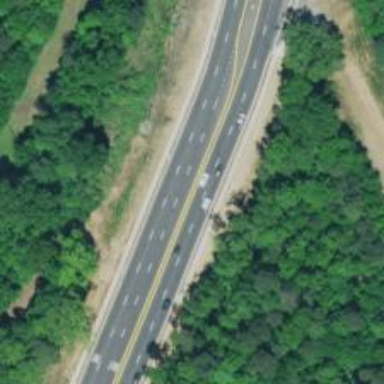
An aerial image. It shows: Primary highway.